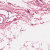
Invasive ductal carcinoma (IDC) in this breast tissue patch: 0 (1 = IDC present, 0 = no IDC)